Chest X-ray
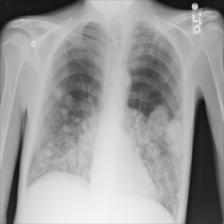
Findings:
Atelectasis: negative
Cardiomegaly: negative
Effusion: negative
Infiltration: negative
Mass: negative
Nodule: negative
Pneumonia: negative
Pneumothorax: negative
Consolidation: negative
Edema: negative
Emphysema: negative
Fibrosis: negative
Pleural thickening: negative
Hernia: negative